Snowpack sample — Snodgrass Mountain, Crested Butte, Colorado (2/4/25, 12:06 PM MST)
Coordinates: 38.923, -106.968
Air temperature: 35 °F
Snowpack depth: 80 cm
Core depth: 50 cm
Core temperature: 30.2 °F
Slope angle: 14°, slope face: 78°
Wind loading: low
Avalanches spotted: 0
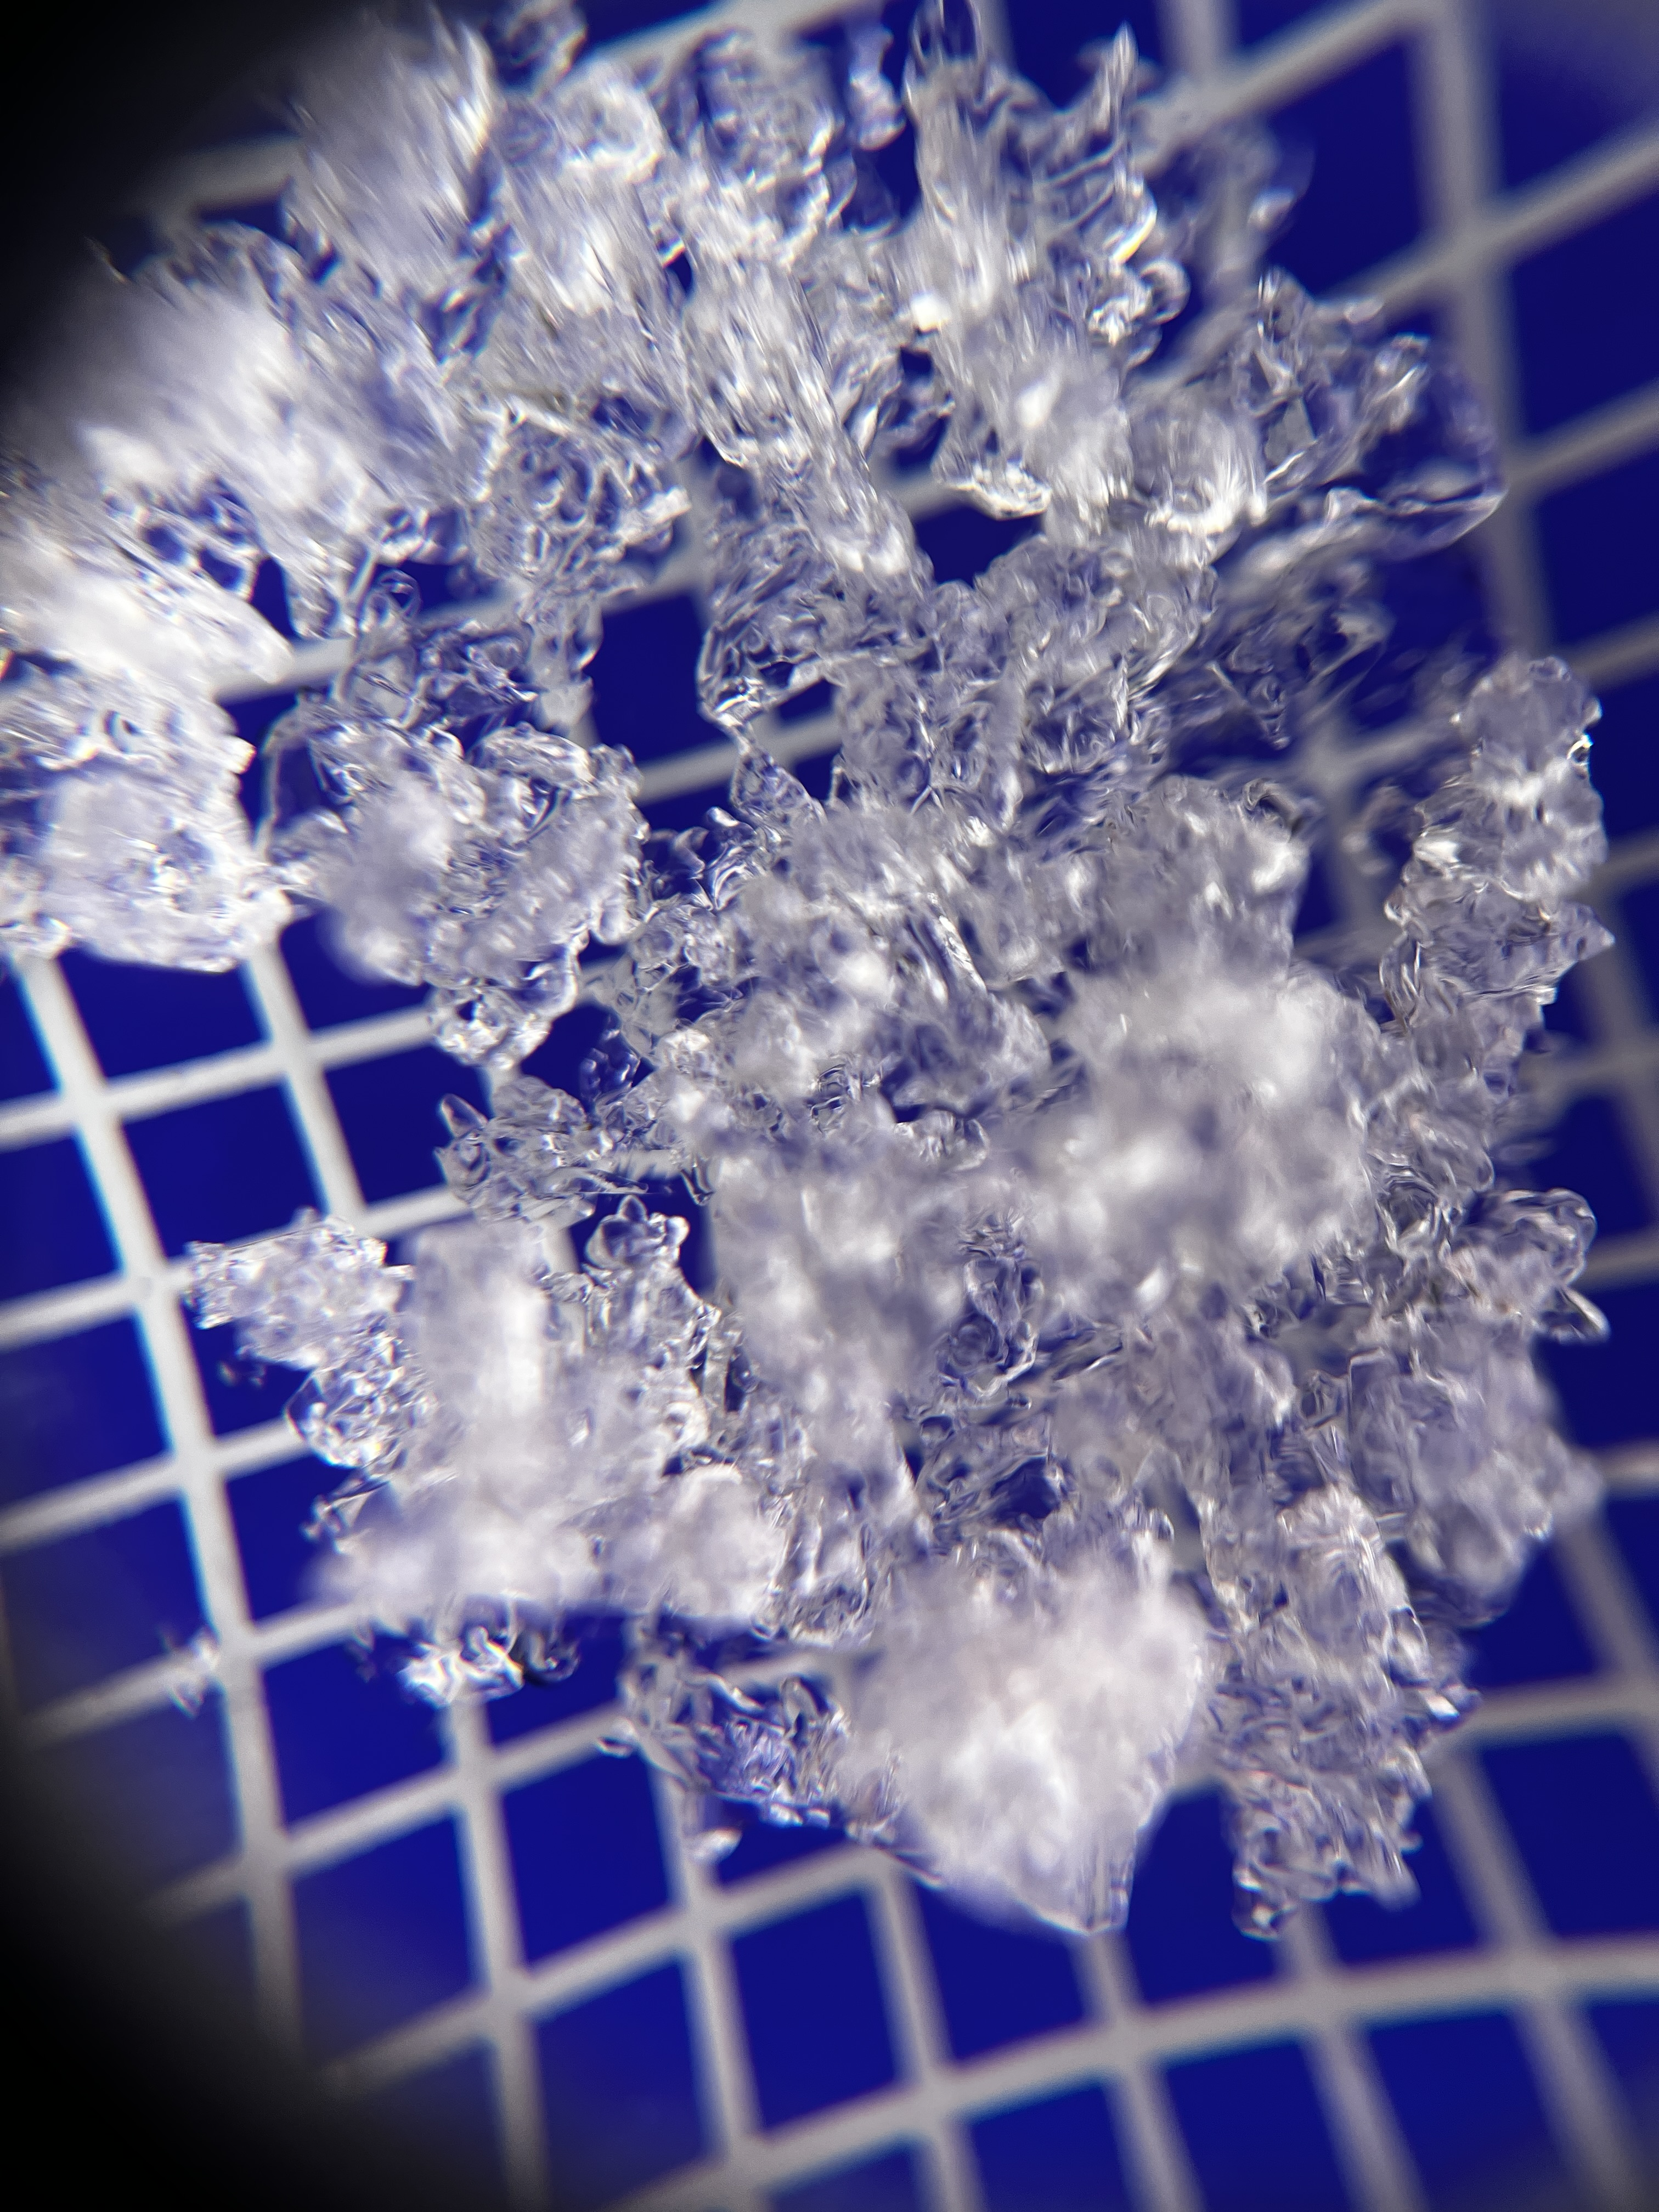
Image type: magnified_profile
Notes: No avalanches nearby, unusually warm weather for the last month reported by residents, Collected 25 yards from treeline